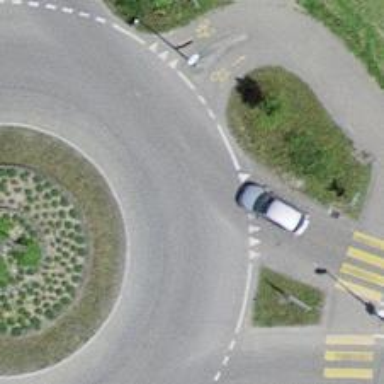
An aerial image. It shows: Secondary road with asphalt surface leading to roundabout.